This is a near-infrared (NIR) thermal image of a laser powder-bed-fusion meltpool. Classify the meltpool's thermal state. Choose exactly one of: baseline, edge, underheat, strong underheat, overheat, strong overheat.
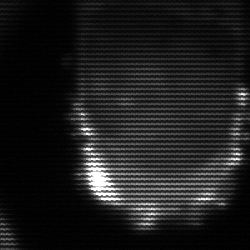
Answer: baseline